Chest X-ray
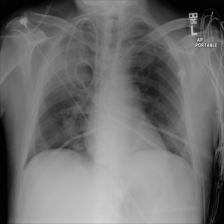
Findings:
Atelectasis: negative
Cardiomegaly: negative
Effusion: negative
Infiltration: negative
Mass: negative
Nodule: positive
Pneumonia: negative
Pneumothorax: negative
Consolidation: negative
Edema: negative
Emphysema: negative
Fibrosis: negative
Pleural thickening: negative
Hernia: negative